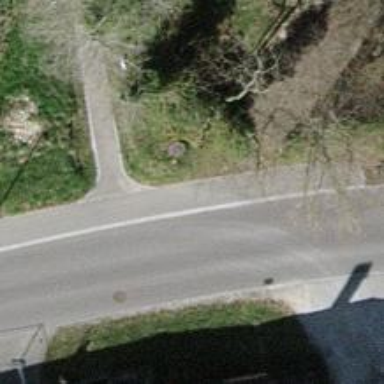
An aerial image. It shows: Cycle barrier.